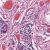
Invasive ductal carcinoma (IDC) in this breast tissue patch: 0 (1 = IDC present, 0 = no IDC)